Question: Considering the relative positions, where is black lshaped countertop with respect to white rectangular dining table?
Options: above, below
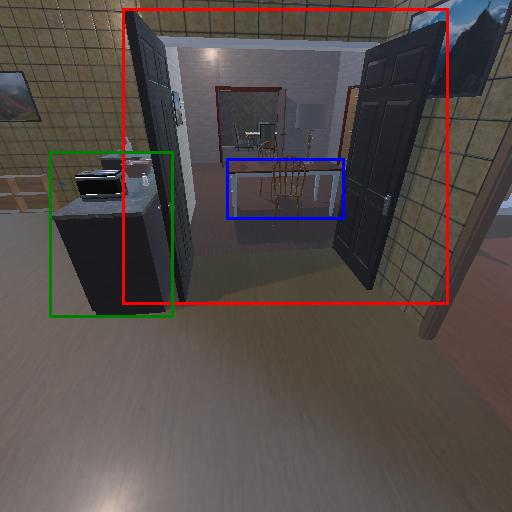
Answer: above